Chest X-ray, PA view. Patient: 36 years old, sex F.
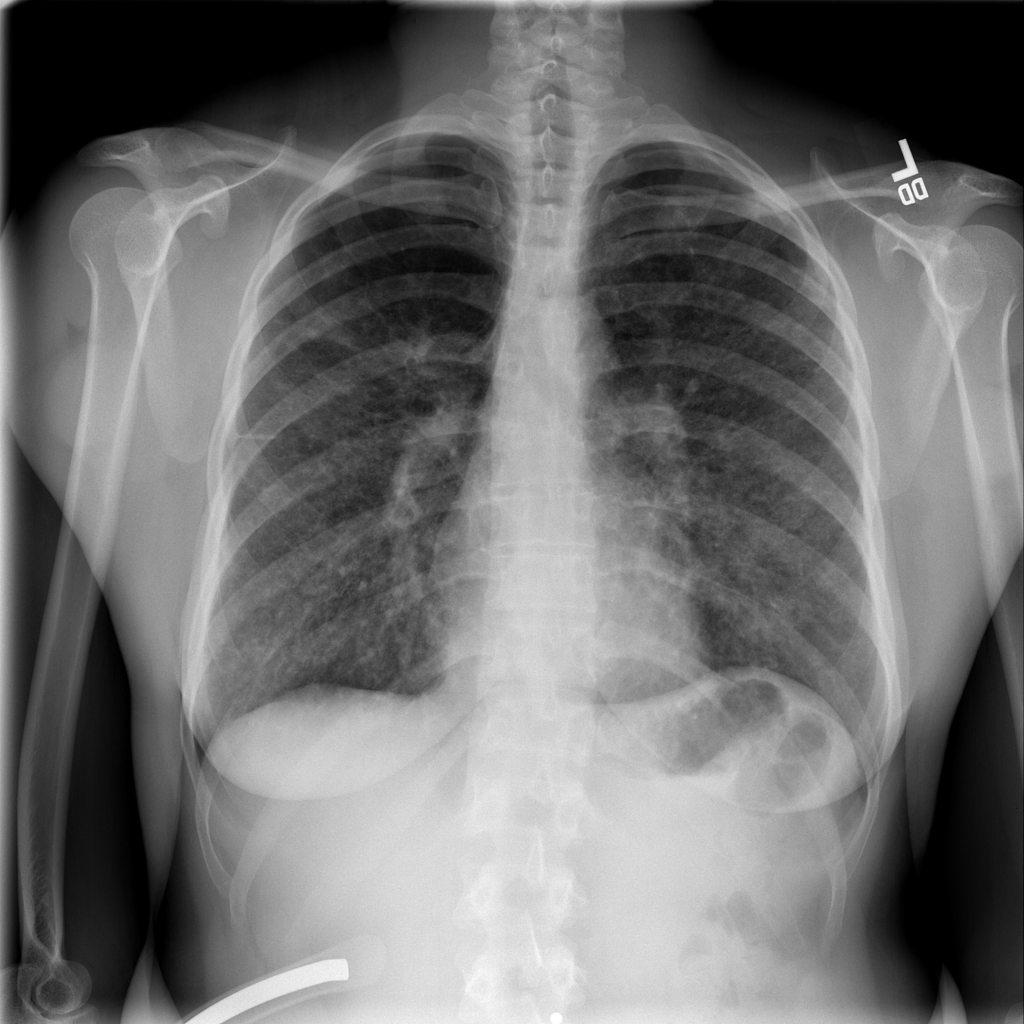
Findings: No Finding